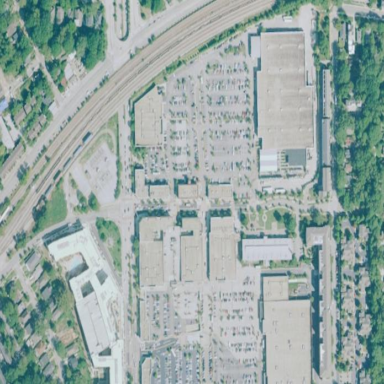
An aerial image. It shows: Commercial area.